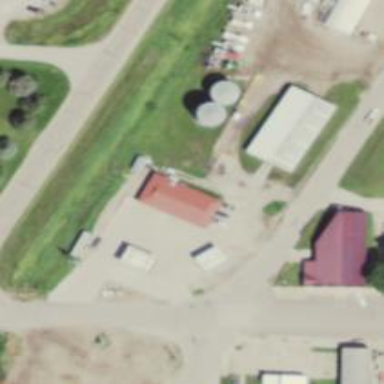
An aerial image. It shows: Convenience shop.